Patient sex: M
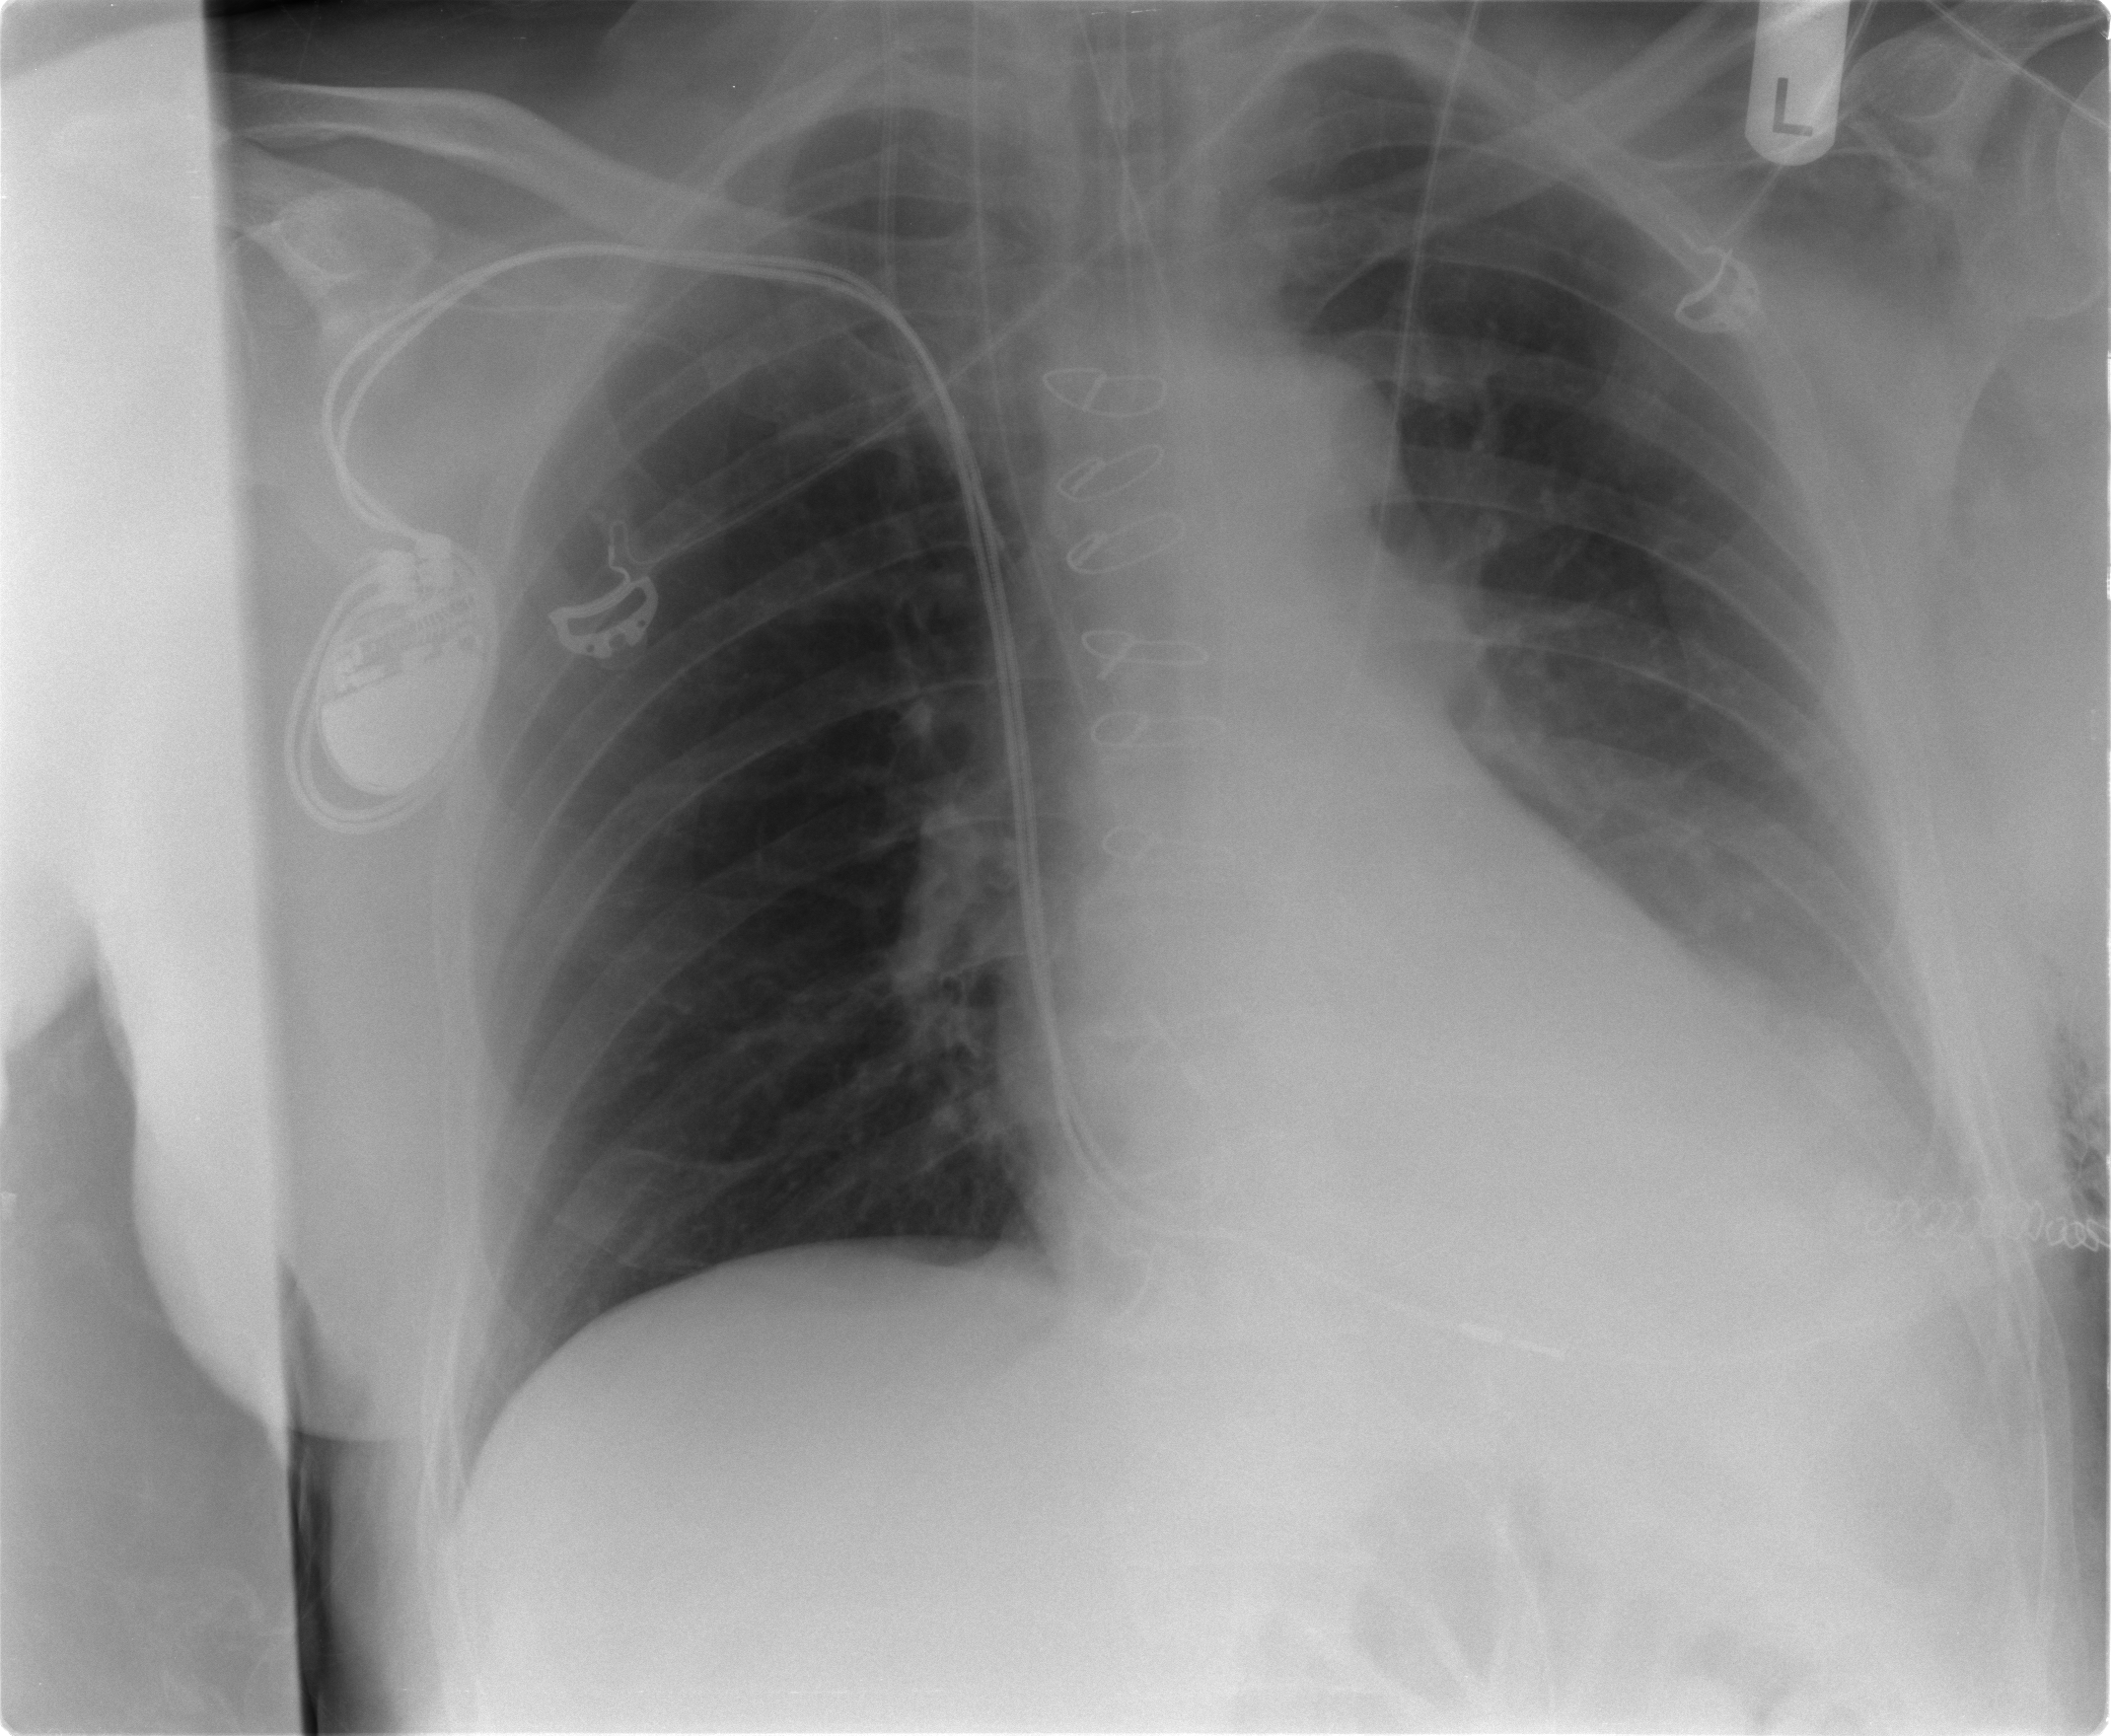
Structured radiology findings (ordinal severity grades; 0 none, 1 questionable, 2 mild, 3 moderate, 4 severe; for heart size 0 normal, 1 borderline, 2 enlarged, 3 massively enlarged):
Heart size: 0
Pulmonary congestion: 0
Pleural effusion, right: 0
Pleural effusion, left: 2
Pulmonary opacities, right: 0
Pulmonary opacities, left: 1
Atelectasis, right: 0
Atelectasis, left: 2